Interaction volume radius: 5 \u00c5
Interaction volume height: 15 \u00c5
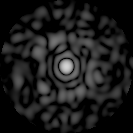
Disorder parameter: 0.8455